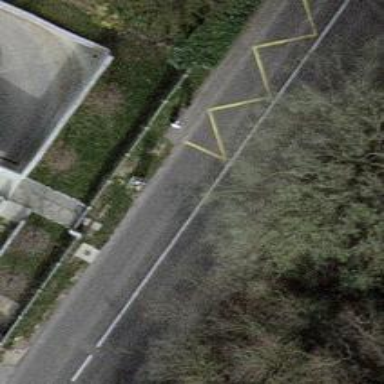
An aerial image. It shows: Asphalt sidewalk leading to platform for public transport.